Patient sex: M
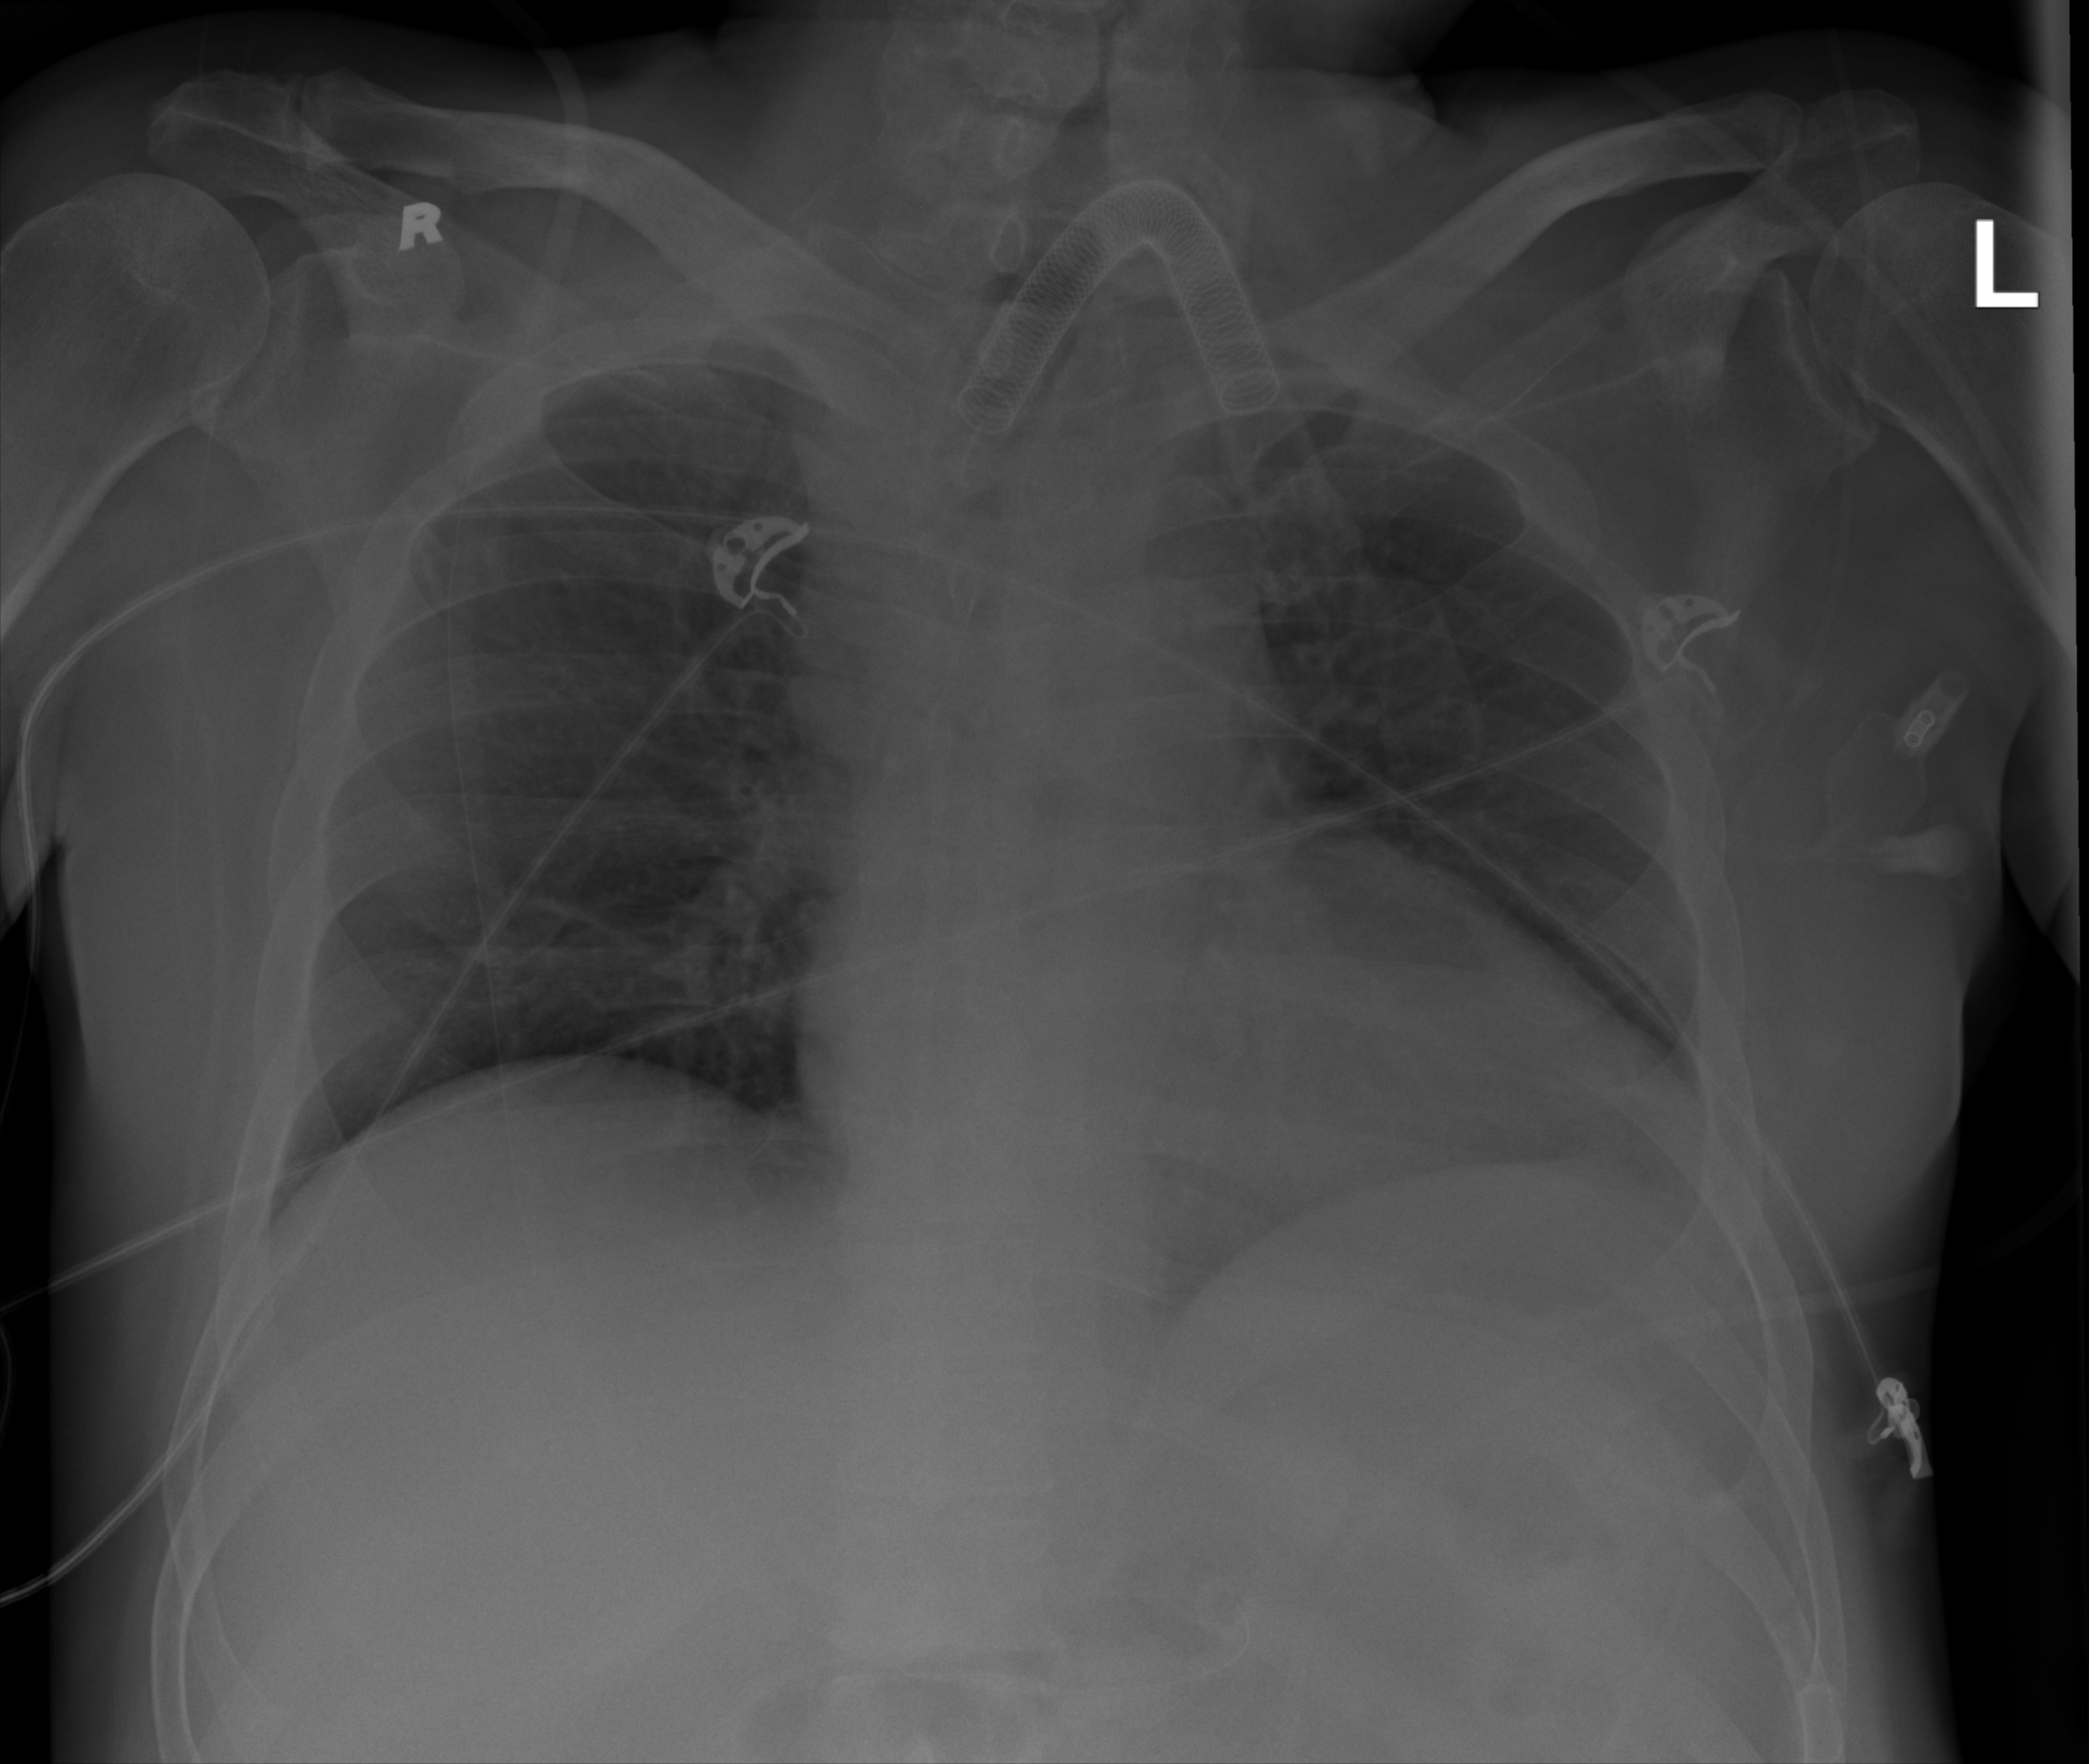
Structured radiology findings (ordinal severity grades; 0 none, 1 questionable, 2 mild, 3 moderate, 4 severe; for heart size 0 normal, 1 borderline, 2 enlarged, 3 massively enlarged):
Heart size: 1
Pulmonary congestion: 0
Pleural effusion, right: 0
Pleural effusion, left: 2
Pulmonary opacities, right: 0
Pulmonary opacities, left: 0
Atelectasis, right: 2
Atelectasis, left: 0